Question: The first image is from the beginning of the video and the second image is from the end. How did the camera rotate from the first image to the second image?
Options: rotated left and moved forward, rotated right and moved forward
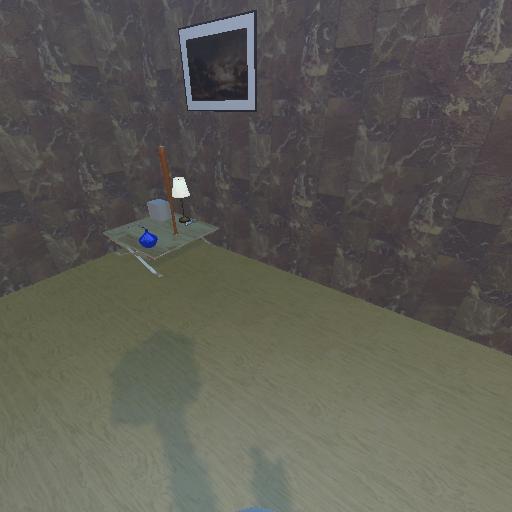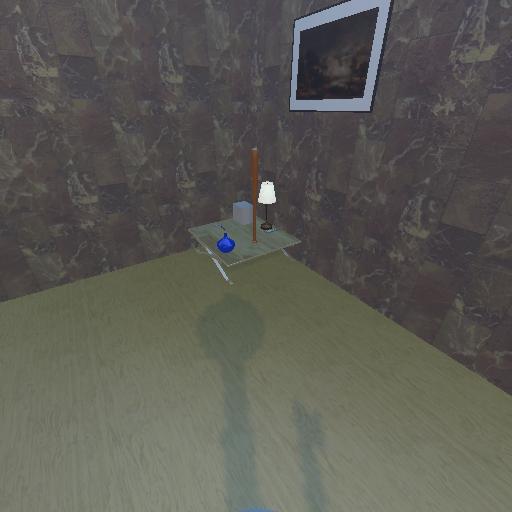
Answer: rotated left and moved forward